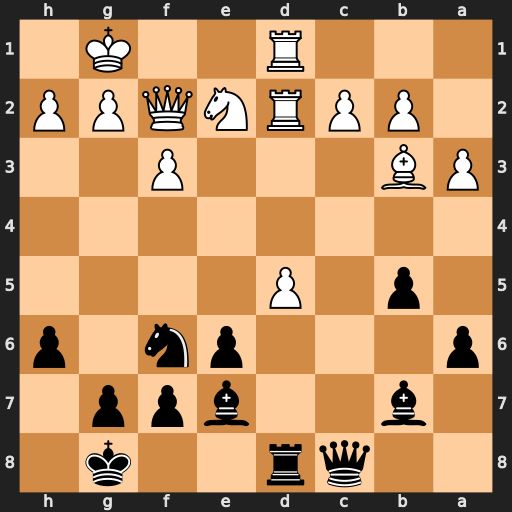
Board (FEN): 2qr2k1/1b2bpp1/p3pn1p/1p1P4/8/PB3P2/1PPRNQPP/3R2K1
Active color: b
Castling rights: -
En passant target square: -
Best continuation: Bc5 Nd4 e5